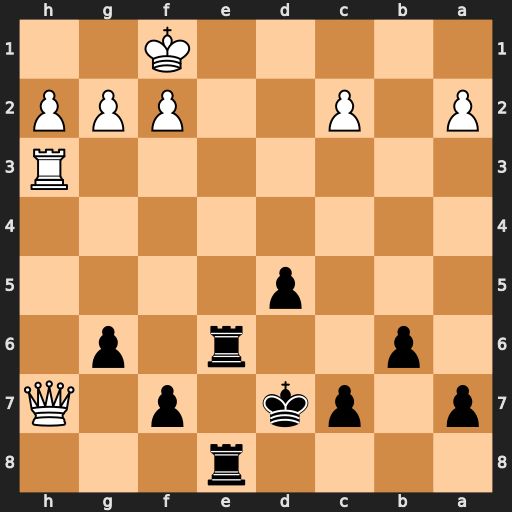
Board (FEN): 4r3/p1pk1p1Q/1p2r1p1/3p4/8/7R/P1P2PPP/5K2
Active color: b
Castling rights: -
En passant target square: -
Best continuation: Re1#